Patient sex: M
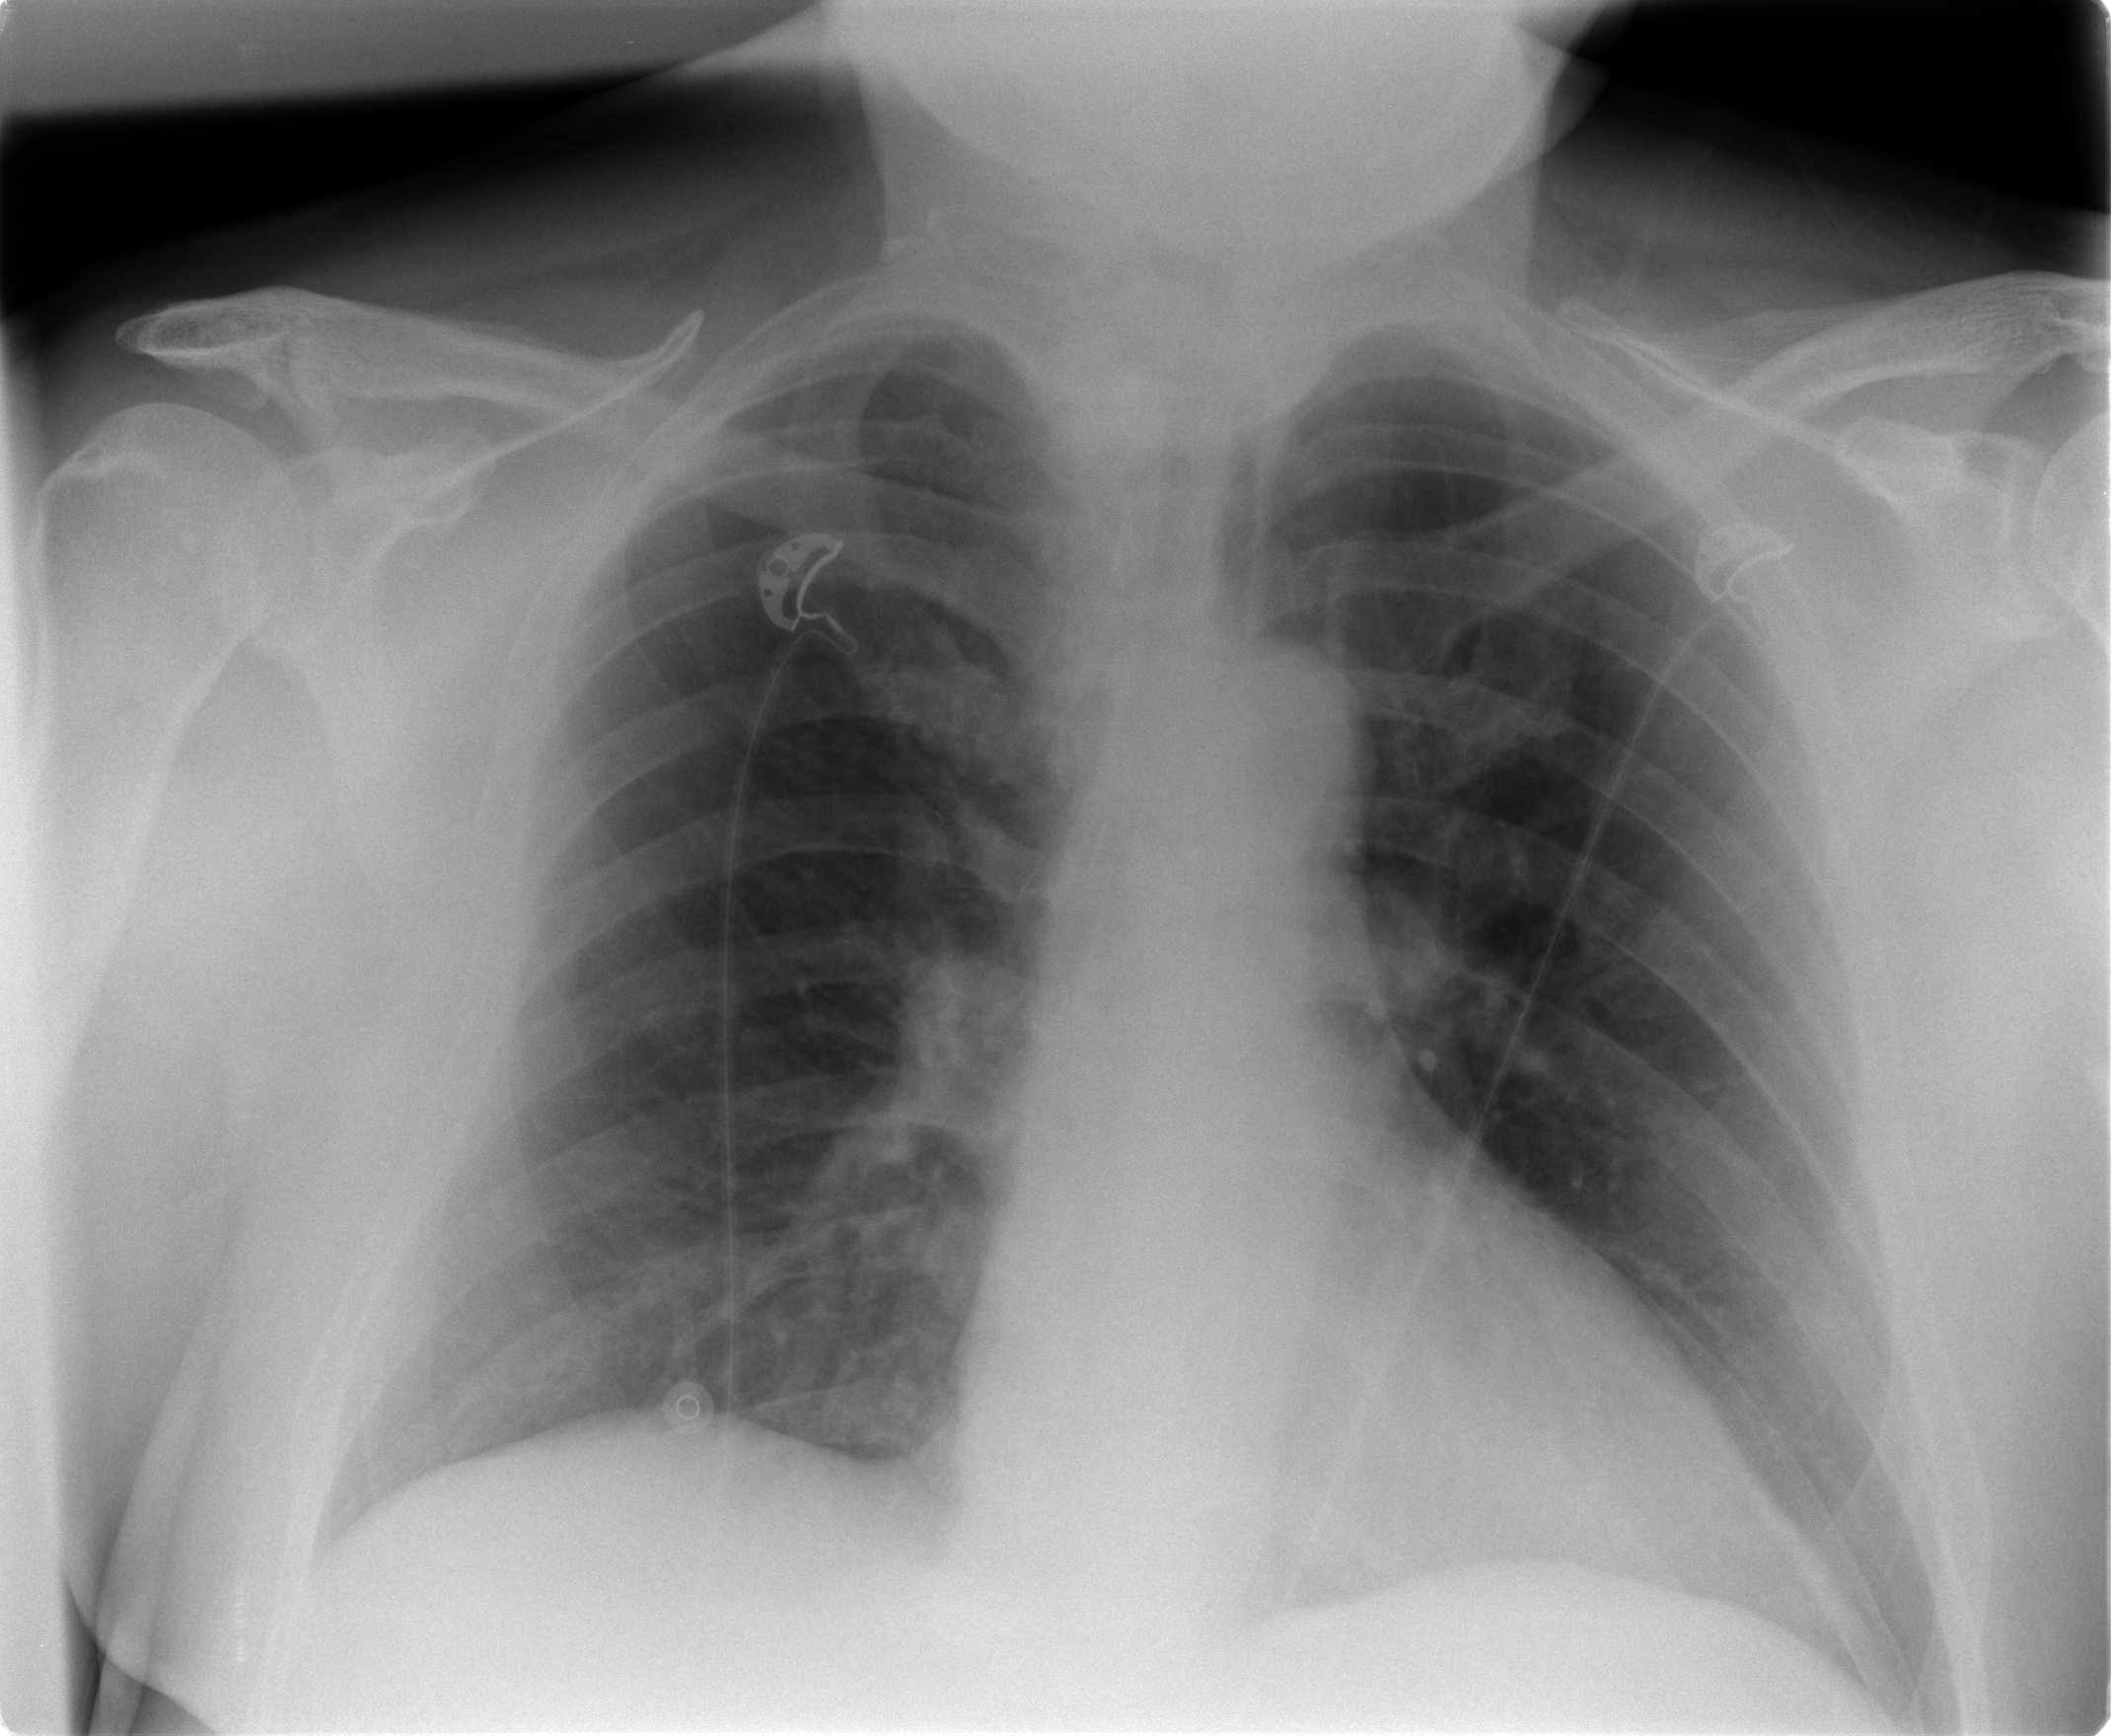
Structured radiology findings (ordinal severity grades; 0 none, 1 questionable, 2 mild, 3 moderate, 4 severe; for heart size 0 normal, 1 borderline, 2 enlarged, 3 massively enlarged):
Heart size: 2
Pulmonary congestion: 0
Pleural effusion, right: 0
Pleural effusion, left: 0
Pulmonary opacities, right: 0
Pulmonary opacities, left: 0
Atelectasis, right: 2
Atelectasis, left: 2